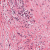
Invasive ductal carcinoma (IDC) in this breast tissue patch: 0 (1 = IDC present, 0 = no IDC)